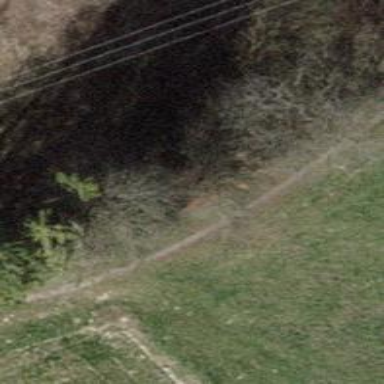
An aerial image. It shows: Path.